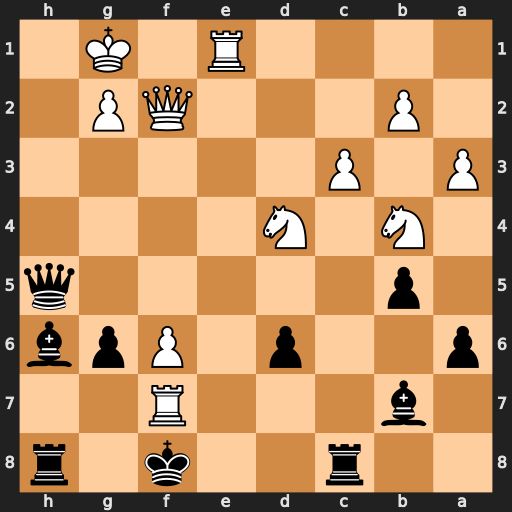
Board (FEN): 2r2k1r/1b3R2/p2p1Ppb/1p5q/1N1N4/P1P5/1P3QP1/4R1K1
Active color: b
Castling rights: -
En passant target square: -
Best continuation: Kxf7 Re7+ Kg8 f7+ Kf8